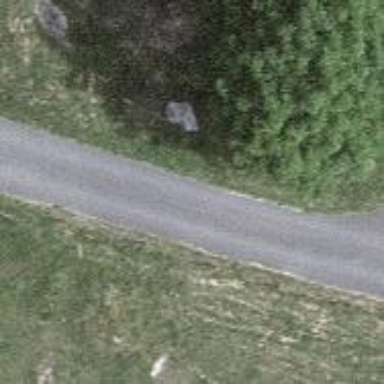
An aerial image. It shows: Unclassified road with asphalt surface.